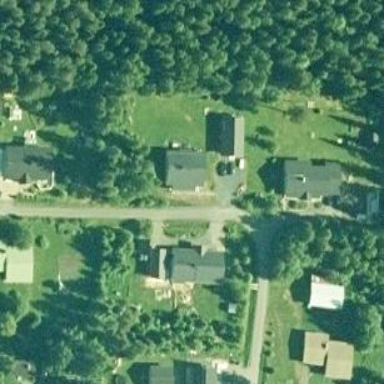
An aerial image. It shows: Residential road.